Question: I Have 2 stings (sentences) and I would like to identify specific difference in both strings (sentences) when they do not match.
My sample code is below
'''
my $diffpara1 = "This is paragraph 1";
my $diffpara2 = "This is paragraph 2 different from first paragraph";
my $samepara1 = "This is paragraph is same";
my $samepara2 = "This is paragraph is same";
print (($diffpara1 eq $diffpara2) ? '<span style="background-color: green">Matching</span>' : '<span style="background-color: red">Not Matching</span>');
print "<br/>".(($samepara1 eq $samepara2) ? '<span style="background-color: green">Matching</span>' : '<span style="background-color: red">Not Matching</span>');
'''
The result for the above code is:

The above only indicates if the strings (sentences) match or if the strings (sentences) doesn't match. But I would like to generate an output that indicates what is different in both the strings (sentence).
Example output that I want ( the difference):
> This is paragraph 1 This is paragraph
I am not sure if we can use REGEX to obtain the required output.
Thanks in advance for your help.
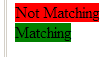
Answer: Try <URL>. You can output the differences as HTML, with deleted and inserted sections marked up with the '<del>' and '<ins>' tags respectively. A quick example:
'''
use strict;
use warnings;
use feature ":5.10";
use Text::WordDiff;
my $diffpara1 = "This is paragraph 1";
my $diffpara2 = "This is paragraph 2 different from first paragraph";
# output the difference between the lines as HTML, on two lines:
my $diff = word_diff \$diffpara1, \$diffpara2, { STYLE => 'HTMLTwoLines' };
say $diff;
'''
output:
'''
<div class="file"><span class="hunk">This is paragraph </span><span class="hunk"><del>1</del></span></div>
<div class="file"><span class="hunk">This is paragraph </span><span class="hunk"><ins>2 different from first paragraph</ins></span></div>
'''
Identical lines:
'''
my $samepara1 = "This is paragraph is same";
my $samepara2 = "This is paragraph is same";
my $diff2 = word_diff \$samepara1, \$samepara2, { STYLE => 'HTMLTwoLines' };
say $diff2;
'''
output:
'''
<div class="file"><span class="hunk">This is paragraph is same</span></div>
<div class="file"><span class="hunk">This is paragraph is same</span></div>
'''
There are numerous different output options (save as plain text, save as html, save it to a file, save to a variable, etc.) and you can easily configure the html version to show the inserted and deleted text in different colours, in bold, or however you want using the almighty power of css.